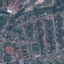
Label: Residential